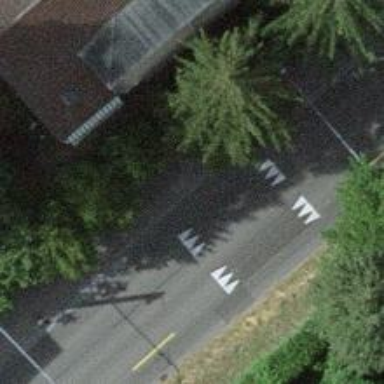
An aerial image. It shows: Traffic cushion.